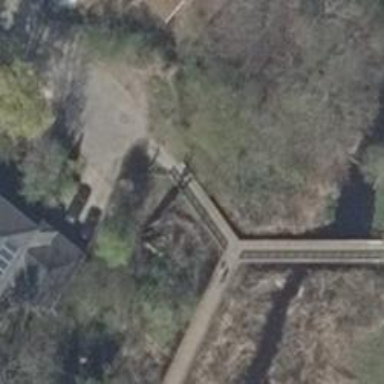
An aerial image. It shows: Path leading to bridge.